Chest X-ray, AP view. Patient: 57 years old, sex M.
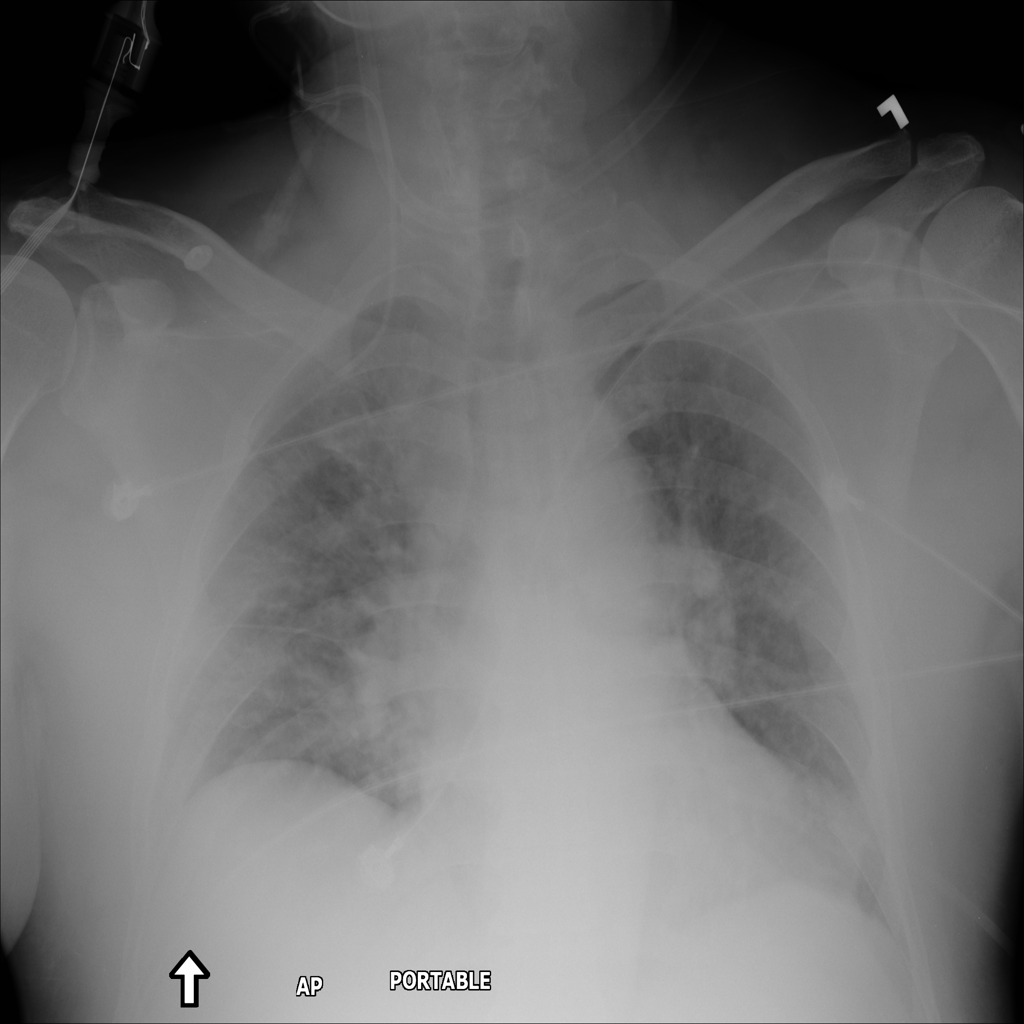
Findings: No Finding